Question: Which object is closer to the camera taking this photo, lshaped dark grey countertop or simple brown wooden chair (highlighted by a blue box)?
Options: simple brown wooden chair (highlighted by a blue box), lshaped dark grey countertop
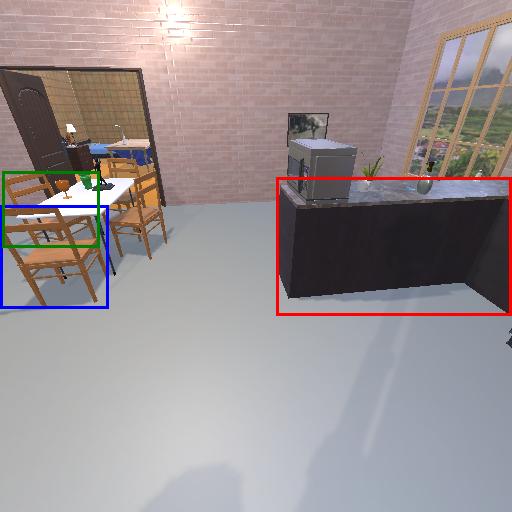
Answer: simple brown wooden chair (highlighted by a blue box)